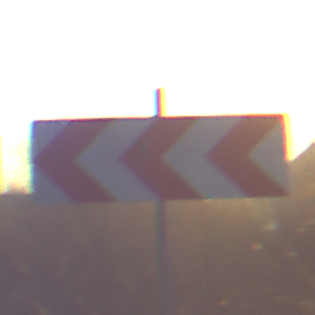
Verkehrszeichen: RichtungstafelnInKurvenGrossRechts
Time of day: SunriseSunset
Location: Outdoor (RoadRail)
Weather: PartlyCloudy
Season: NotSpecified
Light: Natural